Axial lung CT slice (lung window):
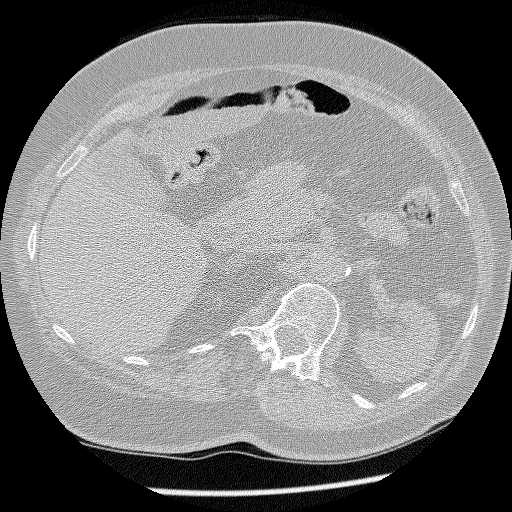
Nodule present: no